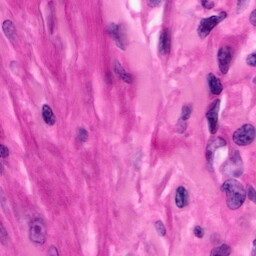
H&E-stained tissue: Pancreatic